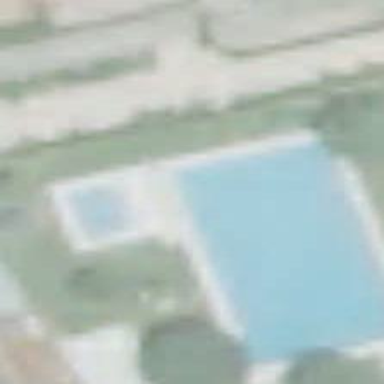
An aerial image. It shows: Swimming pool located in leisure land.